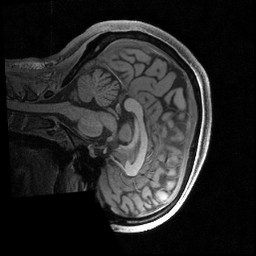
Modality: T1w
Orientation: sagittal
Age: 22
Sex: female
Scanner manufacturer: siemens
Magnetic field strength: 3 T
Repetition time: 2.4 s
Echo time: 0.00231 s